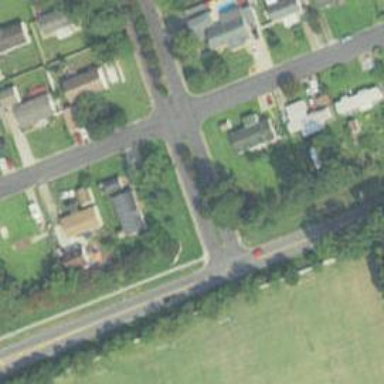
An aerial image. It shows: Unmarked crossing on the road.